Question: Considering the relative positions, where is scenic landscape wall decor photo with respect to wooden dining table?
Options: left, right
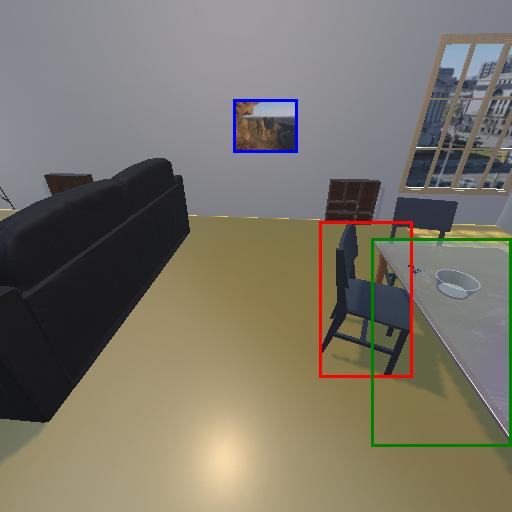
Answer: left